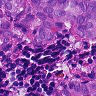
Metastatic tissue present: yes